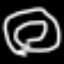
Label: donut